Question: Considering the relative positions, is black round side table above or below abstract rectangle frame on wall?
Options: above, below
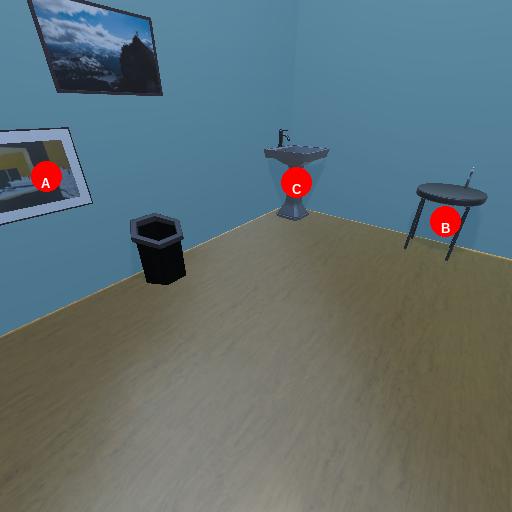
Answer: above